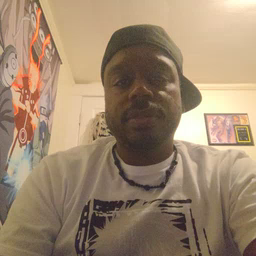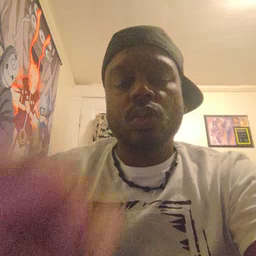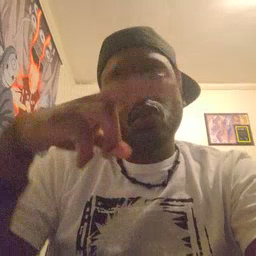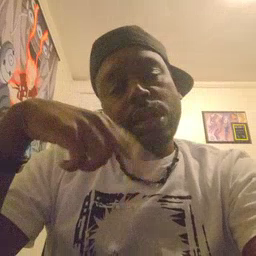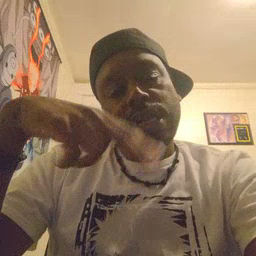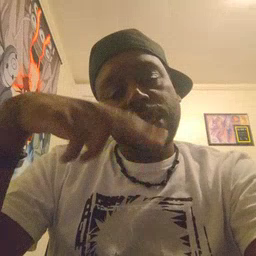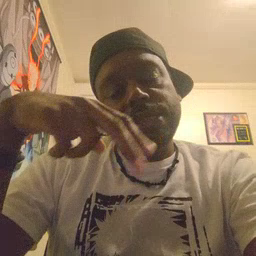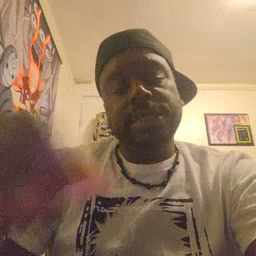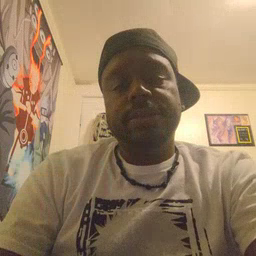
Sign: read